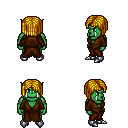
a pixel art fantasy rpg character, male body template, orc, green skin, brown robe, gold greaves, blonde pageboy hairstyle, metal boots, four views (front, back, left, right), 2x2 character sprite sheet, small pixel art, hard edges, no anti-aliasing